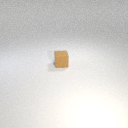
small brown rubber cube